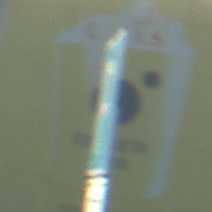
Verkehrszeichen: Parken
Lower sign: HinweisDurchSinnbild13
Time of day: MorningAfternoon
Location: Outdoor (Suburban)
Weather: PartlyCloudy
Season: NotSpecified
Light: Natural